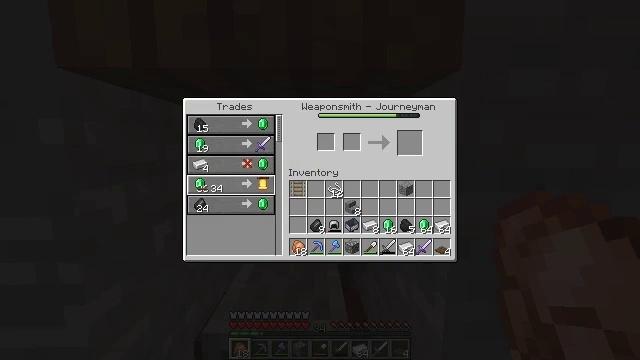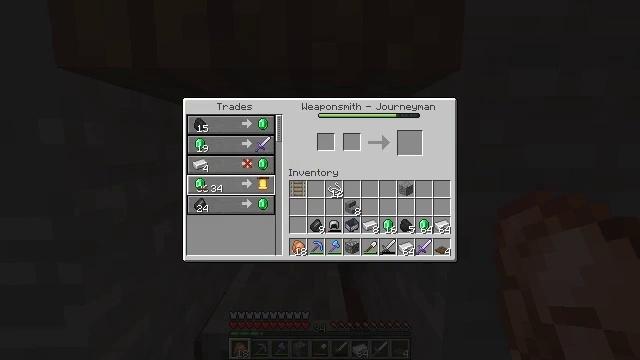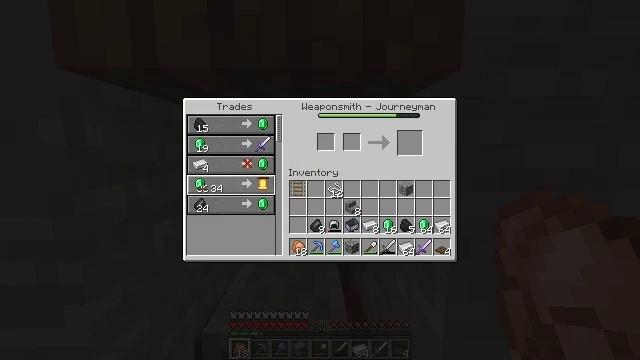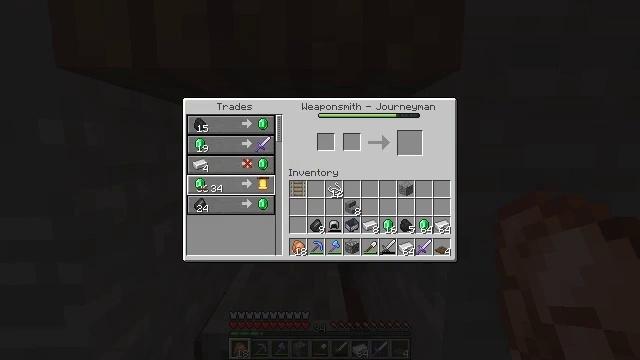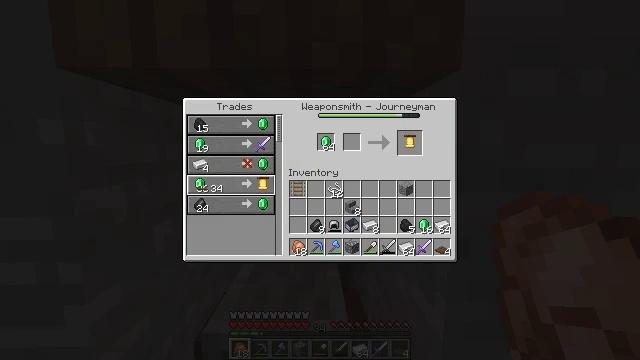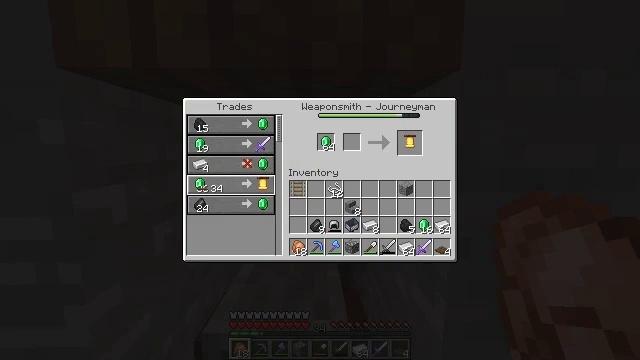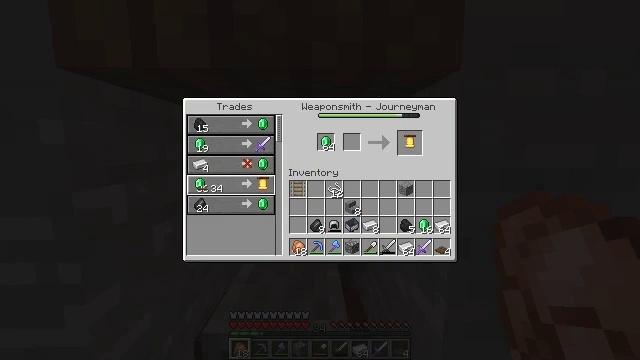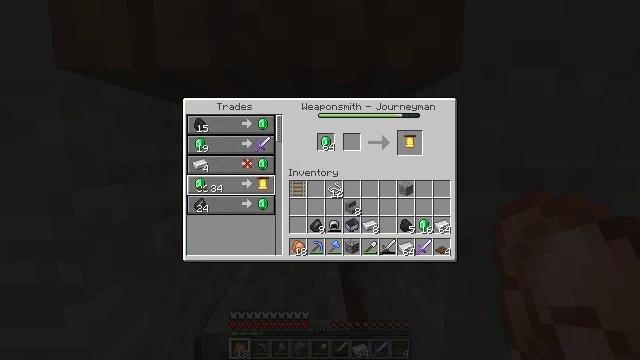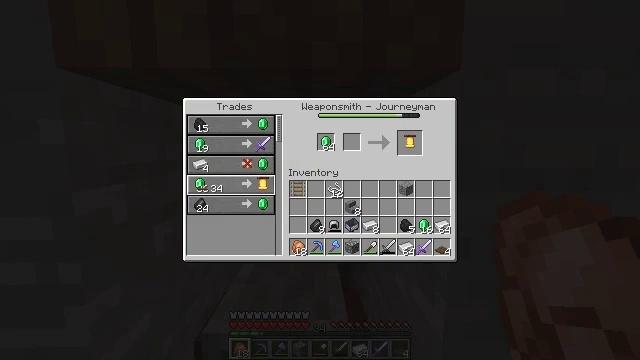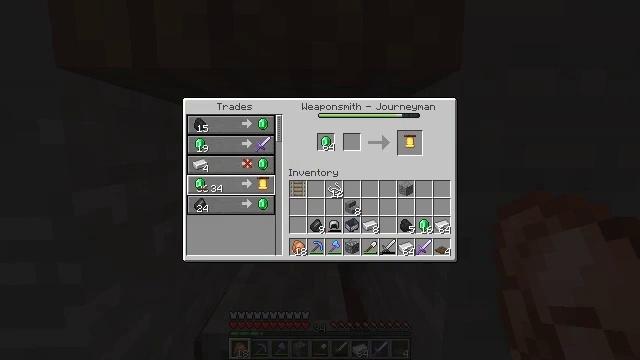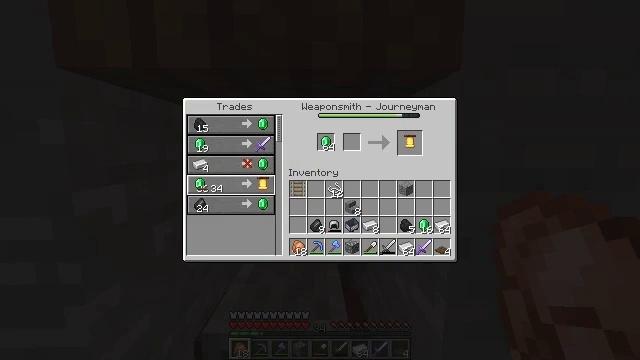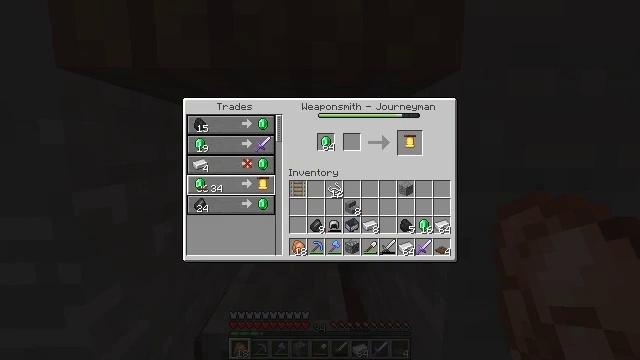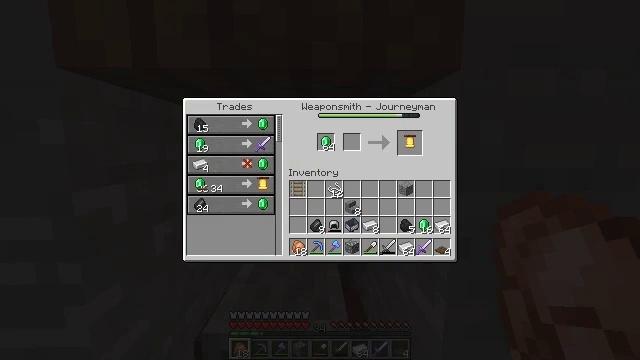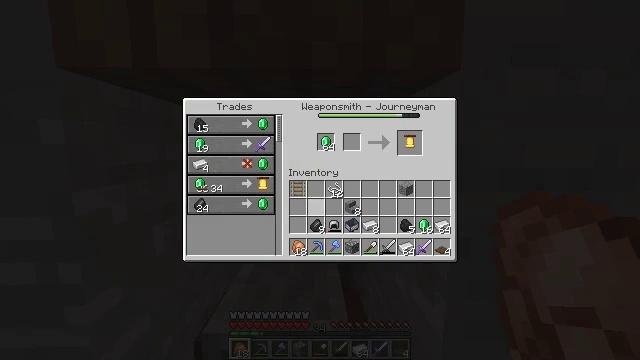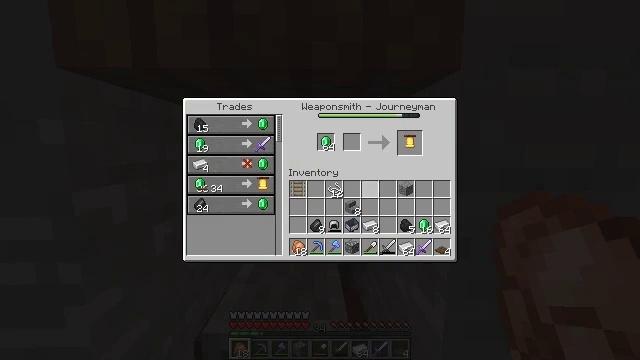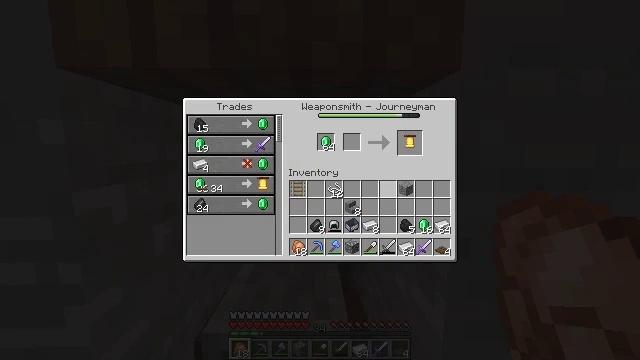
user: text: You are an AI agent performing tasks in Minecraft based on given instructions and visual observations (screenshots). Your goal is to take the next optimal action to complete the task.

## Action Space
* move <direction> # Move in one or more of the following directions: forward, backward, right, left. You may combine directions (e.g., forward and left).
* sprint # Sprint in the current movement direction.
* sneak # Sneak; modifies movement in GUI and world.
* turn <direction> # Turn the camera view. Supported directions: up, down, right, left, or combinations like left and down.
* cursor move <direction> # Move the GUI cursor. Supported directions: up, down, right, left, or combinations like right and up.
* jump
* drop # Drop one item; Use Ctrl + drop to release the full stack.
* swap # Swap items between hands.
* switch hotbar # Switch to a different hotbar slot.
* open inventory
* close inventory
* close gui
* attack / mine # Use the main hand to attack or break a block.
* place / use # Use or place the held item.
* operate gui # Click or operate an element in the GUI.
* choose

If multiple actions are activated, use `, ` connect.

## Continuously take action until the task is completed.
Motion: motion action
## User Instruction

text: craft item bell
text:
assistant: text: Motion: no_op
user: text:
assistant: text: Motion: no_op
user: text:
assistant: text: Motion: no_op
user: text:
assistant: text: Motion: attack / mine
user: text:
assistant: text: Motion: attack / mine
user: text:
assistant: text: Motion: attack / mine
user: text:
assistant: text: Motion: no_op
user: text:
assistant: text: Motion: no_op
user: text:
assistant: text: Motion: no_op
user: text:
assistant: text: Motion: no_op
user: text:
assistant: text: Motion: turn right
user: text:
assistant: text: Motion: turn right and down
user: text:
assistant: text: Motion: turn right
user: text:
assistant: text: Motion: turn right and up
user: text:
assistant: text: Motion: turn right and up
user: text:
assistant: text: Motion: turn right and up
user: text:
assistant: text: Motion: sneak, turn up
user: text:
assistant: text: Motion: sneak
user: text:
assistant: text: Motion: sneak
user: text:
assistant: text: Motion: sneak
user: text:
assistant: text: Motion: sneak
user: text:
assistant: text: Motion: sneak
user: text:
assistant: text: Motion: sneak
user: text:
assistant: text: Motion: sneak, attack / mine
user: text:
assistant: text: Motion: sneak, attack / mine
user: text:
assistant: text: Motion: sneak, attack / mine
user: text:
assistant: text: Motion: sneak
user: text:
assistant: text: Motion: sneak
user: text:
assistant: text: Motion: sneak
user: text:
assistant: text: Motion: sneak